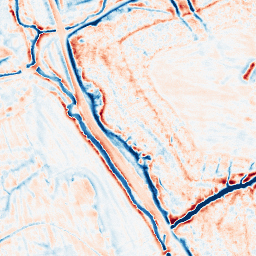
Category: edge_preserving
Decomposition family: bilateral
Decomposition parameters: d: 15
sigma_color: 75
sigma_space: 150
Upsampling method: cubic_catmull_rom
Upsampling parameters: scale: 4
Upsampling scale: 4